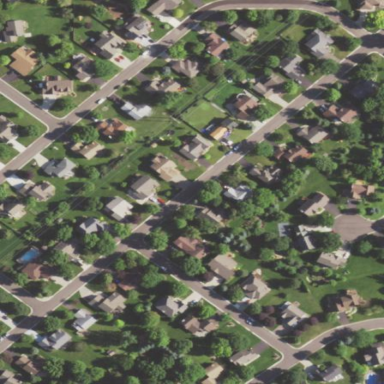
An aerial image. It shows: Single-family residential area.